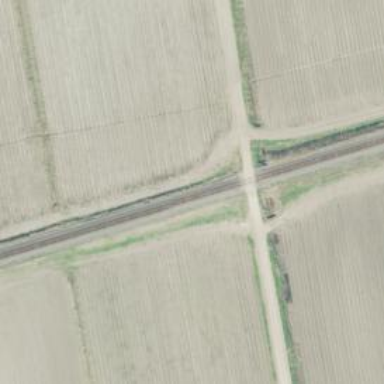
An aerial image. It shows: Railway level crossing.